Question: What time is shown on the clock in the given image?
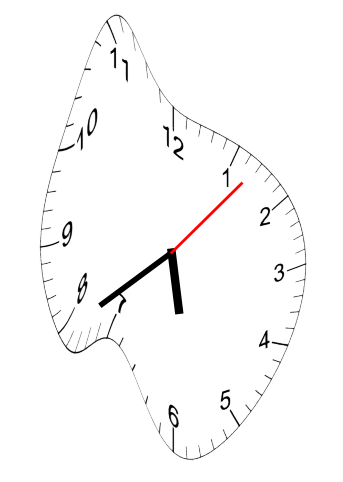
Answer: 05:39:07